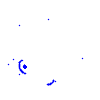
Particle: kaon